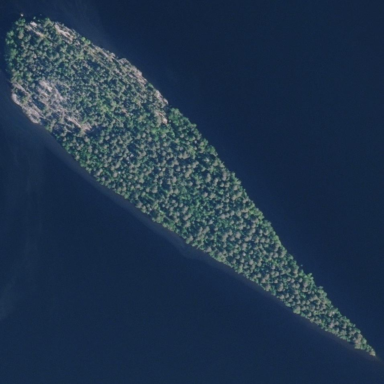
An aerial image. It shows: Island covered with woodland.